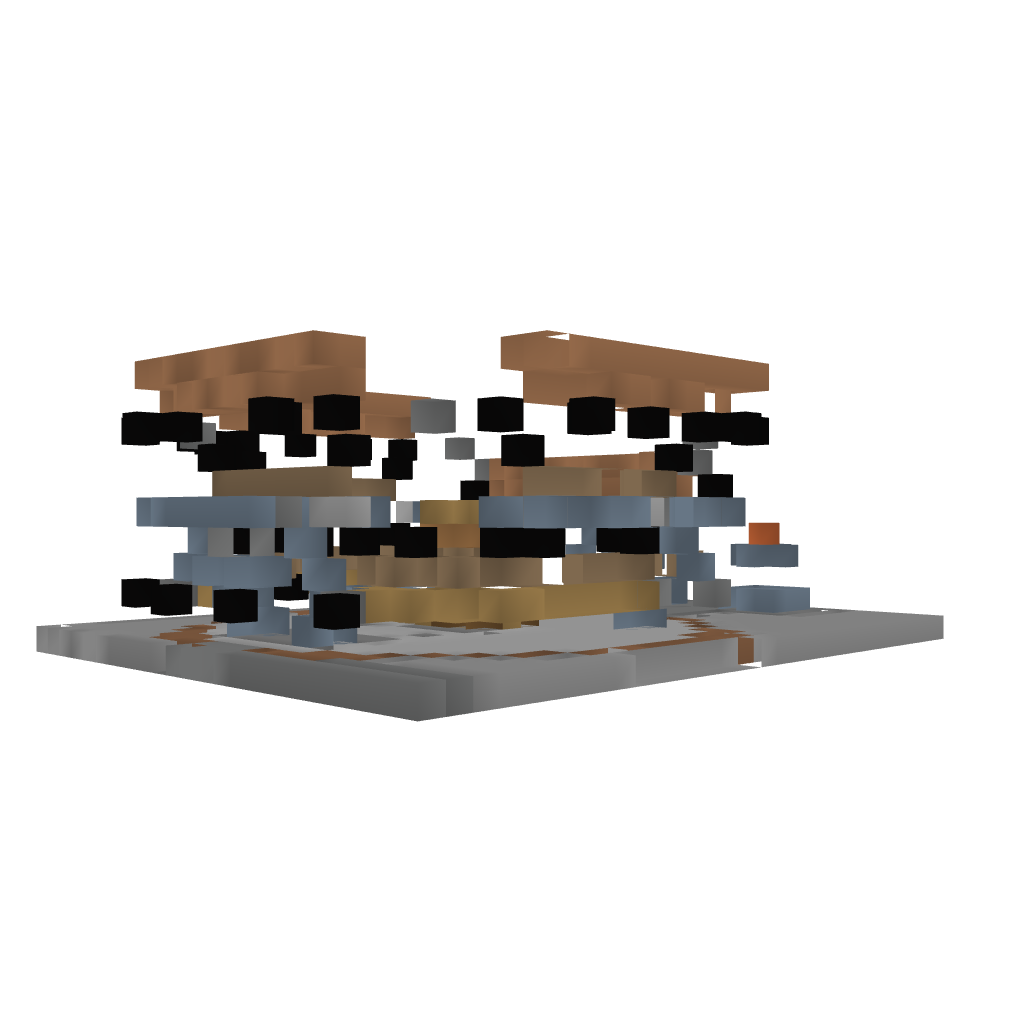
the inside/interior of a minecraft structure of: A Medium Amphitheatre